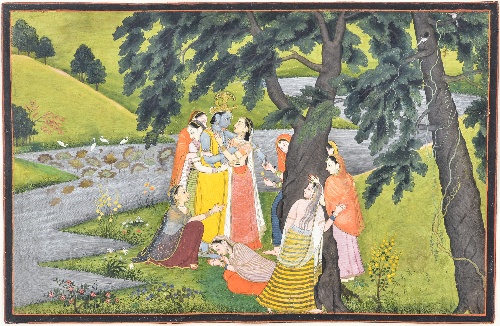
Date: ca. 1775–80
Object type: Folio
Classification: Paintings
Medium: Opaque watercolor and gold on paper; dark blue border with red inner rules
Culture: India
Dimensions: H. 6 3/8 in. ( 16.2 cm) 
W. 10 1/8 in. (25.7 cm)
Department: Asian Art
Credit line: Gift of Steven Kossak, The Kronos Collections, 2017
Accession year: 2017
Repository: Metropolitan Museum of Art, New York, NY